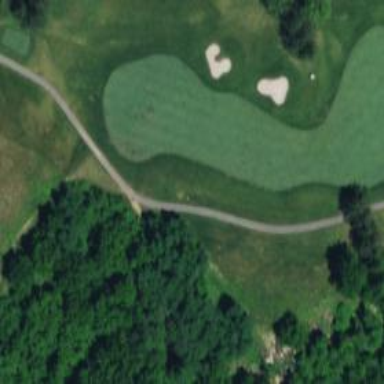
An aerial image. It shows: Pathway for golfing.